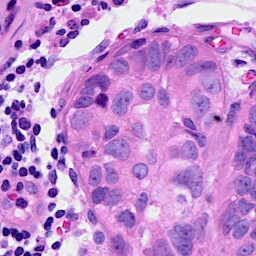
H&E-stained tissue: Breast